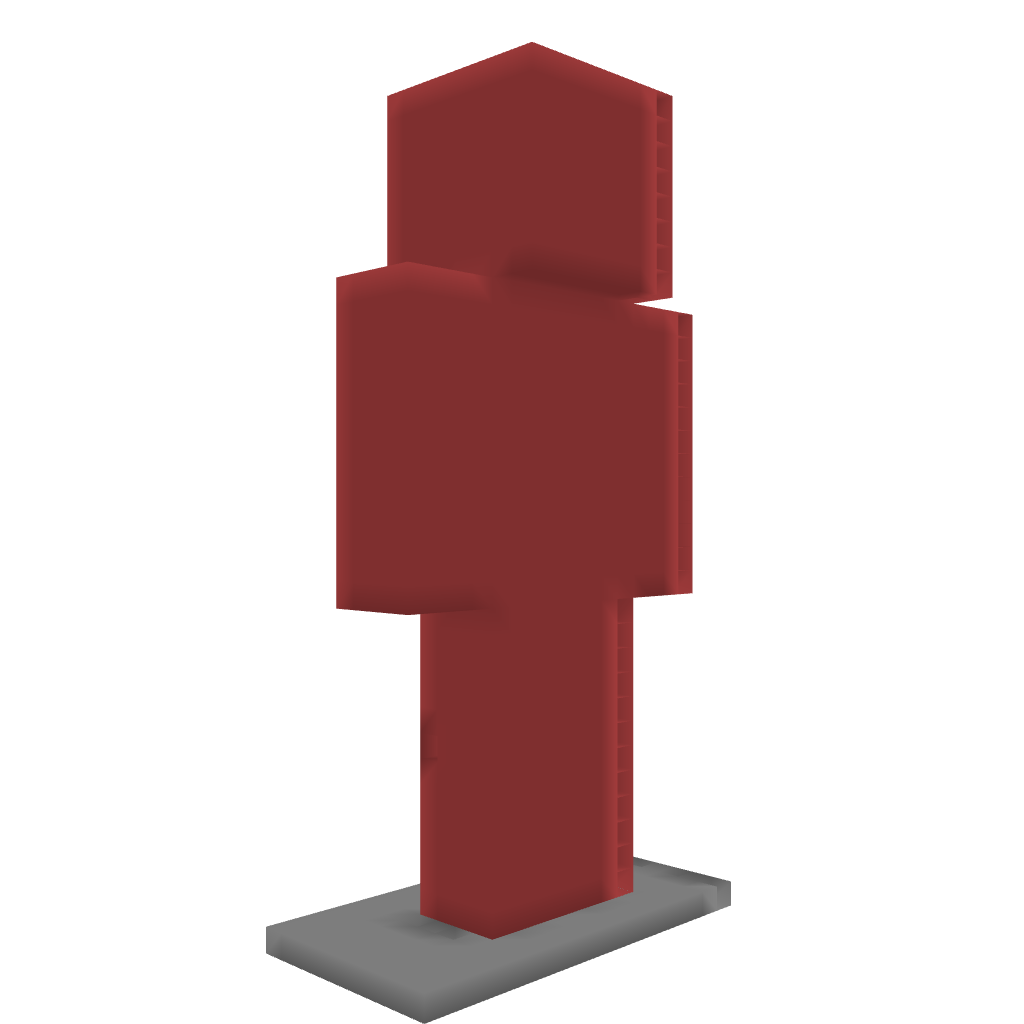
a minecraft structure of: TNTskin good quality